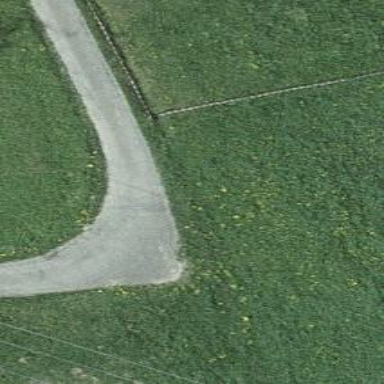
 categorized as unclassified. The road has grade1 tracktype."